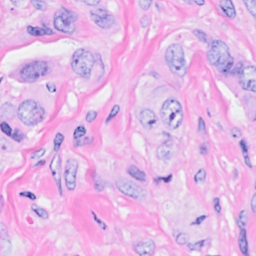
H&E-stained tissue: Breast